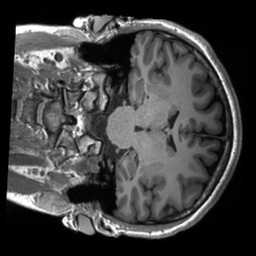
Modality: T1w
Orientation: coronal
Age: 24
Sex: male
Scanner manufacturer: siemens
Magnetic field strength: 3 T
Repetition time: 2.3 s
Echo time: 0.00232 s